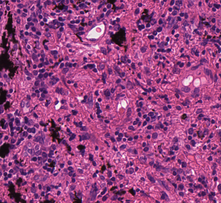
Tumor epithelial tissue: no
Tumor-associated stroma tissue: yes
Normal tissue: no